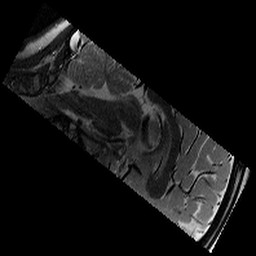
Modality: T2w
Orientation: sagittal
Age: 9
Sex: female
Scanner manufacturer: siemens
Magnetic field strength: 3 T
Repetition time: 9.23 s
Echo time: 0.067 s